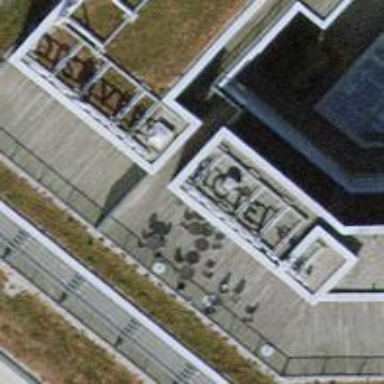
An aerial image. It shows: Hotel.